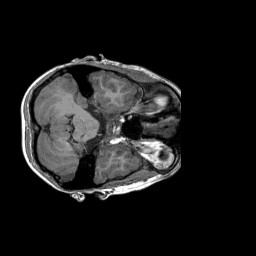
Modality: T1w
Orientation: coronal
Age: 7
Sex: male
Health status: ill